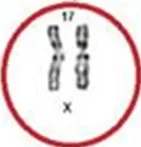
chromosomal analysis revealed a karyotype of 47, XXY, which is a typical finding in Klinefelter syndrome.
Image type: pathology (fish)